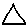
Label: triangle